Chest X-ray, PA view. Patient: 22 years old, sex F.
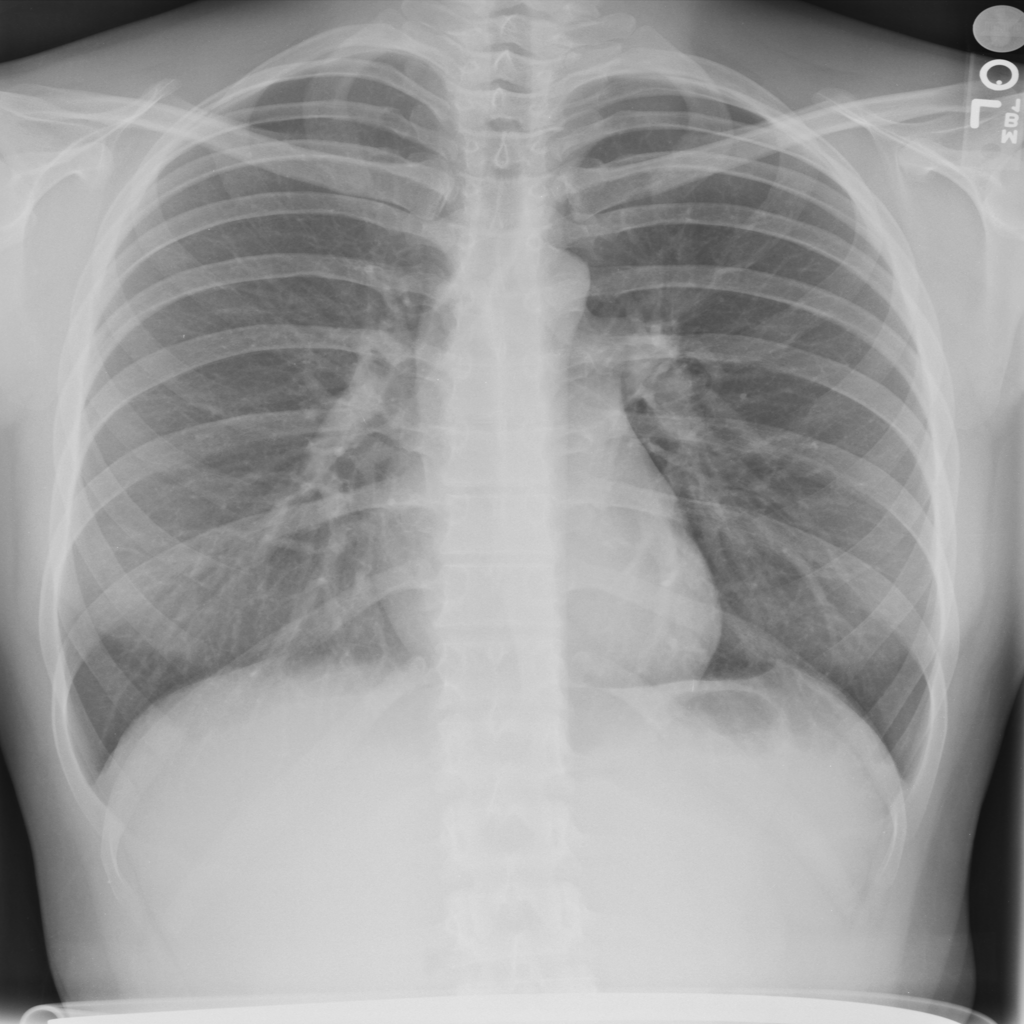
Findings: No Finding